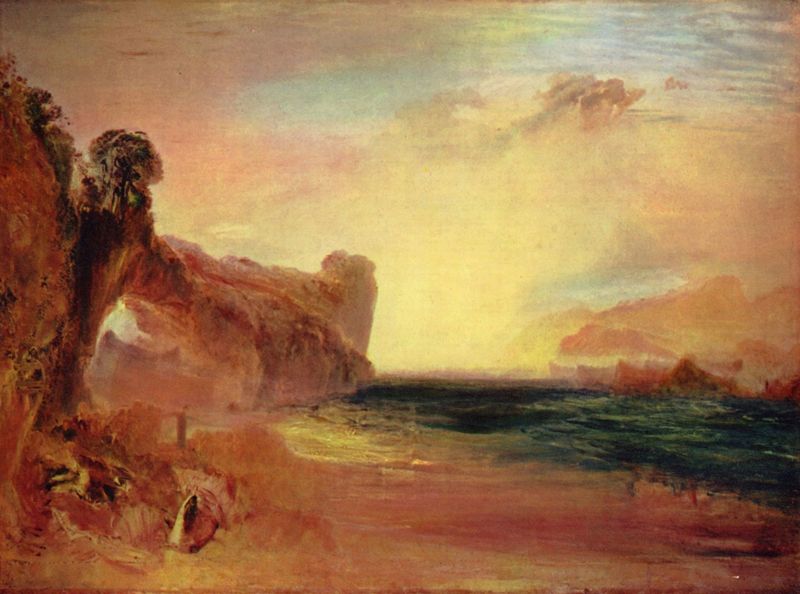
Titel: Felsige Bucht mit klassischen Figuren
Künstler: William Turner
Standort: London
Institution: Tate Gallery
Schlagwörter: baum, berg, blau, felsen, gemälde, himmel, mann, meer, schatten, vogel, wasser, weiß, wolken, aquarell, bäume, gelb, grün, impressionismus, landschaft, menschen, sand, see, ufer, abend, braun, flou, frau, hintergrund, licht, orange, pastell, türkis, ausblick, hund, rot, wolke, mensch, stein, steine, öl, dämmerung, feld, morgen, natur, sonnenaufgang, vögel, weite, wind, gewässer, sonne, land, england, rosa, schön, boot, boote, maus, bewölkt, aussicht, gischt, küste, schiffe, sommer, strand, welle, wellen, bogen, italien, warm, berge, farben, fels, klippen, leer, dunst, sonnenuntergang, picknick, hafen, romantik, ölgemälde, brandung, möwen, sturm, turner, impressionistisch, brun, gris, jaune, marron, vert, durchgang, stimmung, abendrot, abendstimmung, bucht, impression, klippe, ozean, steilküste, katze, gestade, urlaub, abbruch, entwurf, fisch, diffus, rouge, rötlich, oker, himel, ankunft, bateaux, marine, kitsch, lumière, arbre, soleil, ciel, nature, paysage, peinture, horizon, fot, eau, bleu, montagne, ocre, pierres, esquisse, arc, arche, nuage, nuages, abstrait, couleur, etretat, arbres, rocher, pont, romantique, couchant, coucher de soleil, silhouette, rose, tableau, vague, vagues, cool, meerenge, mer, plage, rivière, aube, soleil couchant, crépuscule, stimmungsvoll, navire, vent, sonnenrot, vacances, rivage, rêve, bateau, sable, ete, abbruchkante, faben, felsentor, normandie, falaise, nuageux, fondu, vegetation, roche, bretagne, océan, coucher, felsbogen, tempête, cote, falaises, craie, ruisseau, roches, houle, trou, crique, couché de soleil, crpuscule, coucher du soleil, couelurs, lever, jetee, débris, percée, mers, orcre, l'ocean, bron, cliffen